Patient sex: M
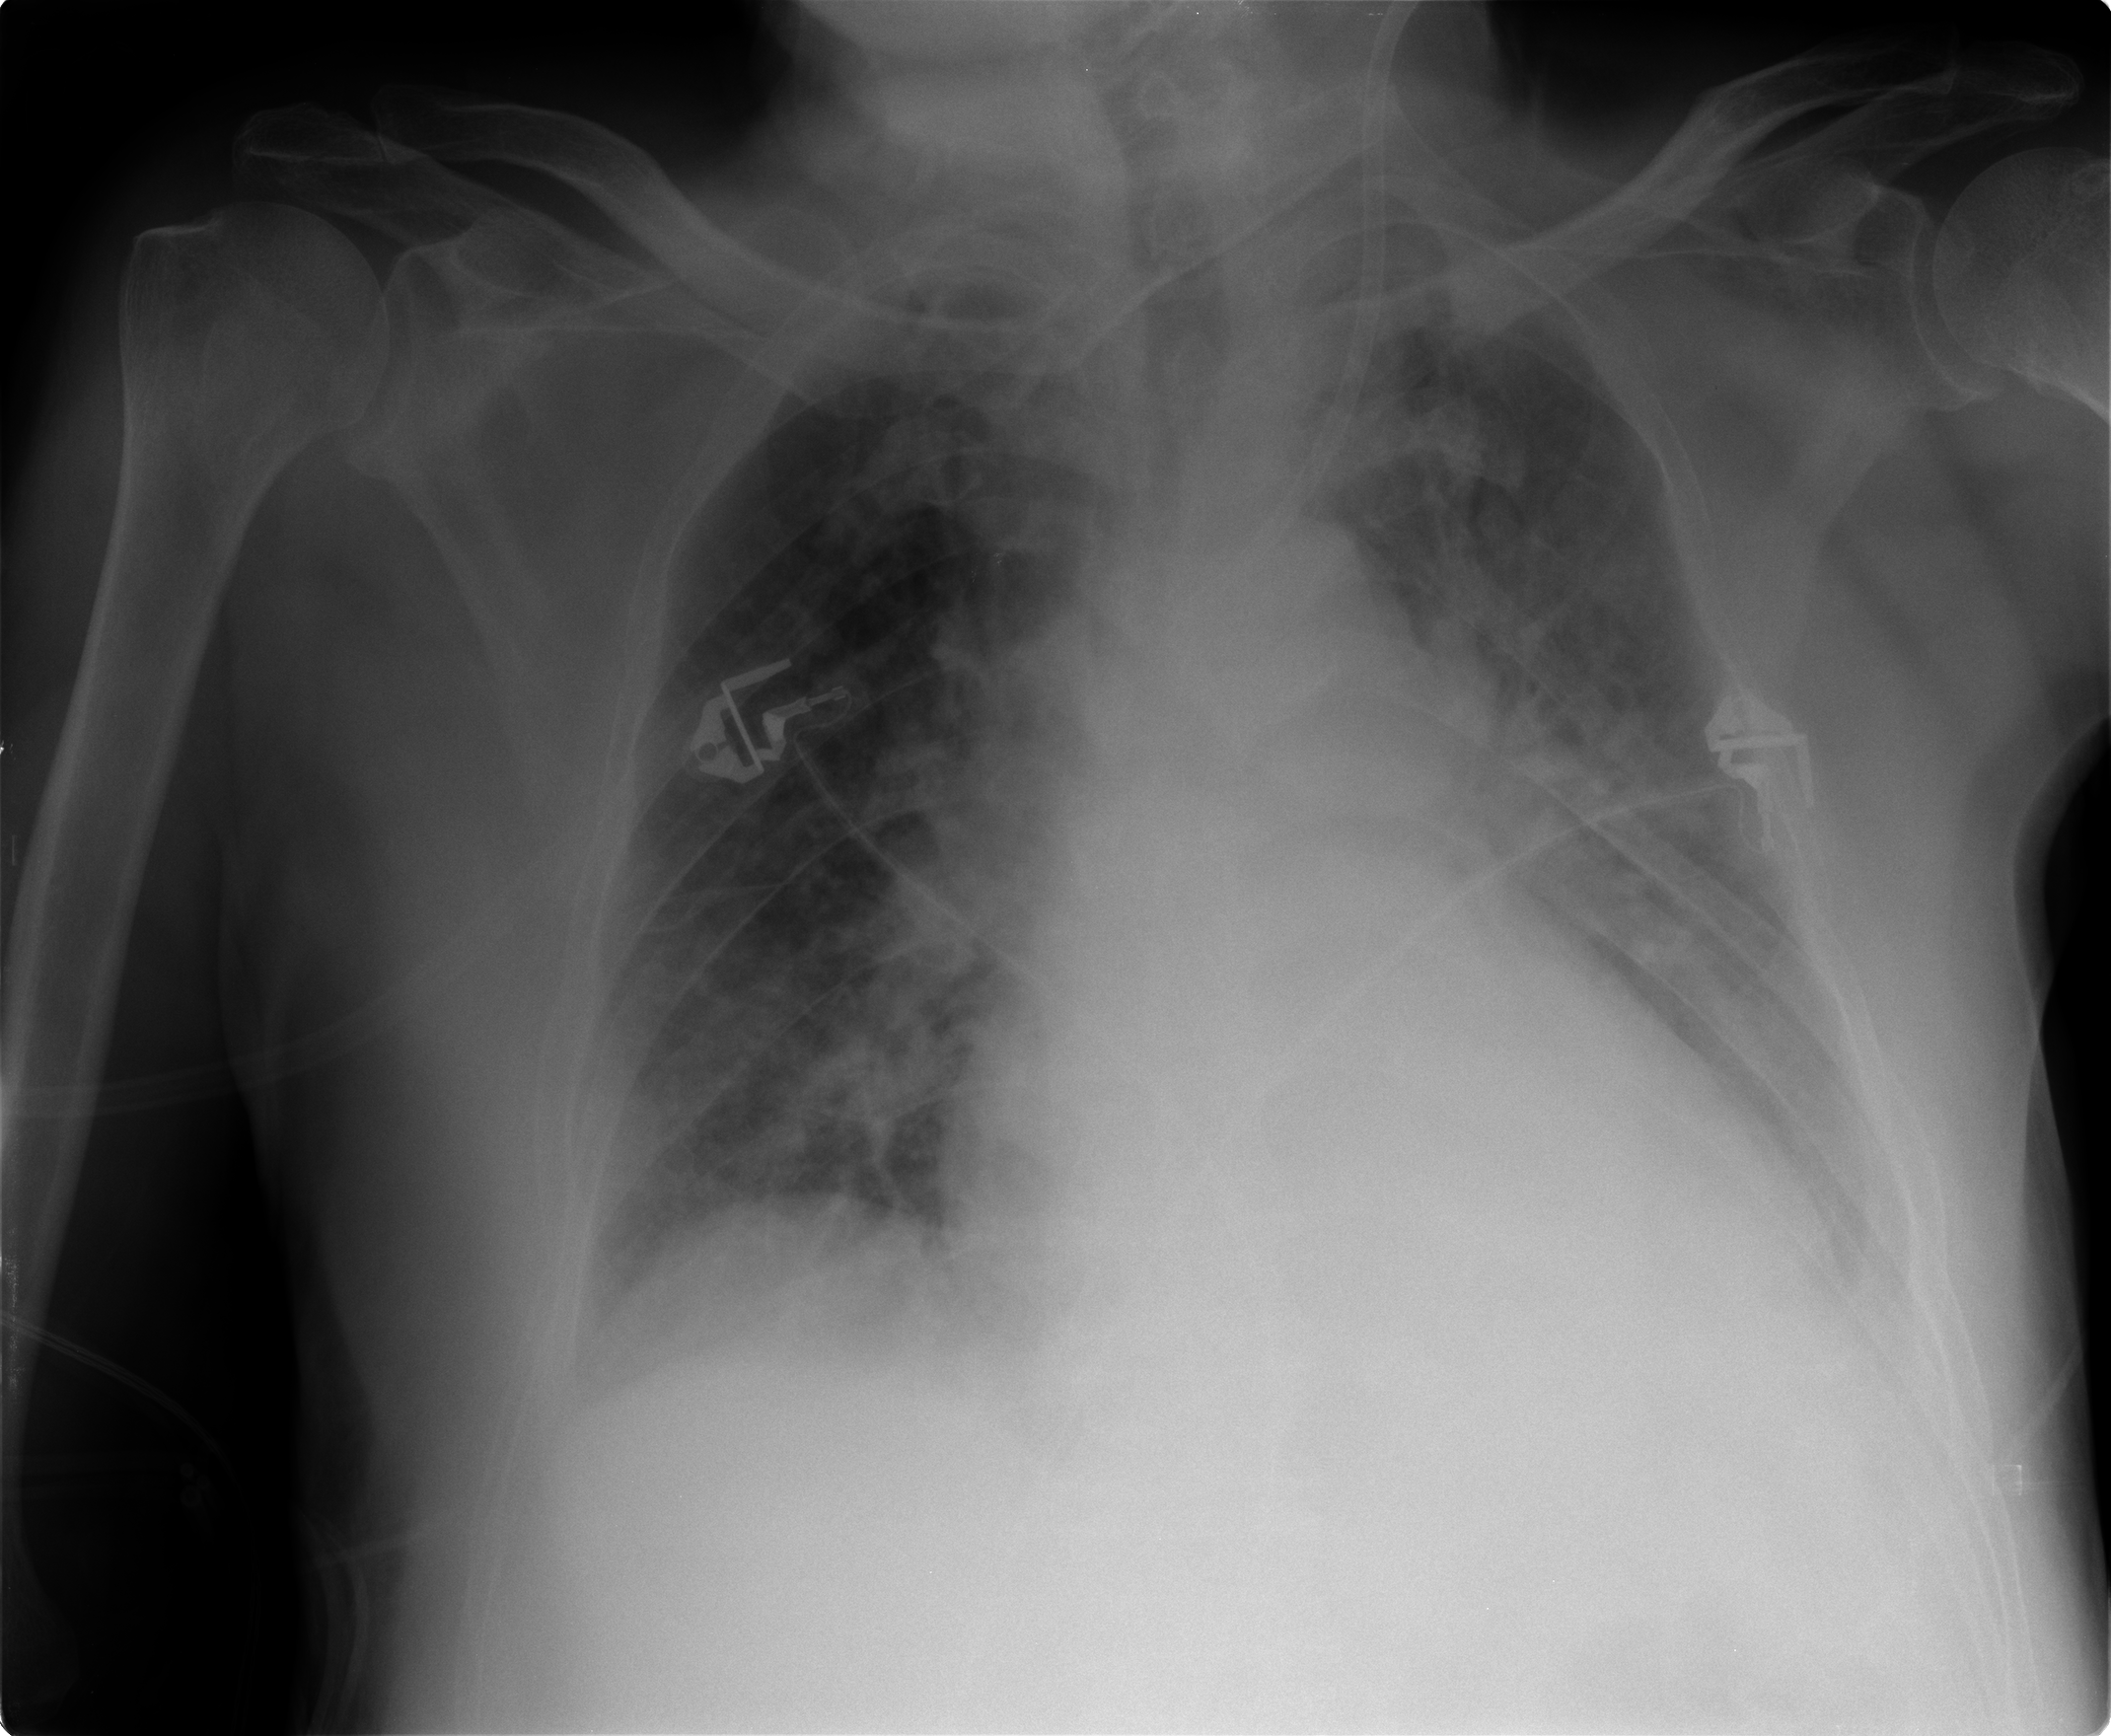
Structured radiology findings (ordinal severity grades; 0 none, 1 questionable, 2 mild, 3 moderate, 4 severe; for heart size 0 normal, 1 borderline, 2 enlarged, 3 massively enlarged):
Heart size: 2
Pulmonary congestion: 2
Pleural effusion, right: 2
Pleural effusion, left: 2
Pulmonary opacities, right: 2
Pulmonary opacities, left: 2
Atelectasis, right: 2
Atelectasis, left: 3